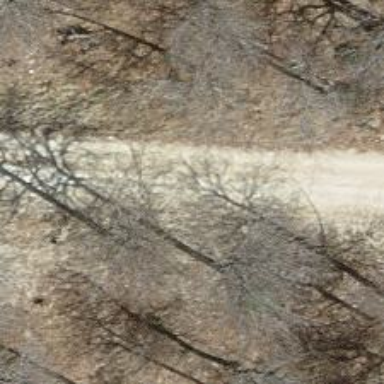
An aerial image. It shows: Unclassified road with gravel surface of grade 2 quality.